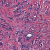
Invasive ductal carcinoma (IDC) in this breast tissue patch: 1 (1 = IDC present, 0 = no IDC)